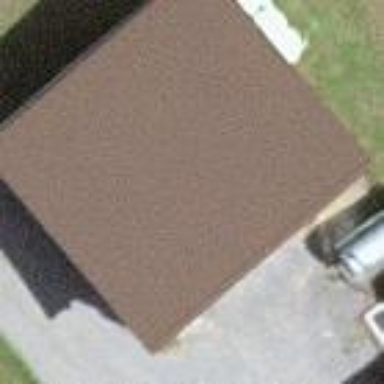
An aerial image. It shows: Gabled roof on farm auxiliary building.